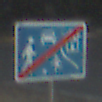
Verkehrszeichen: EndeVerkehrsberuhigterBereich
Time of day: MorningAfternoon
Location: Outdoor (Suburban)
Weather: Clear
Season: NotSpecified
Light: Natural